Field crop: tomato
Growth stage: 1
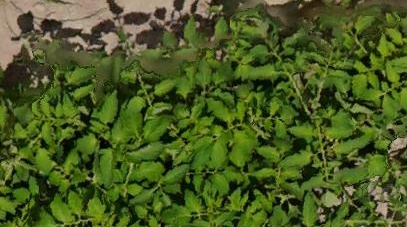
Species: tomato